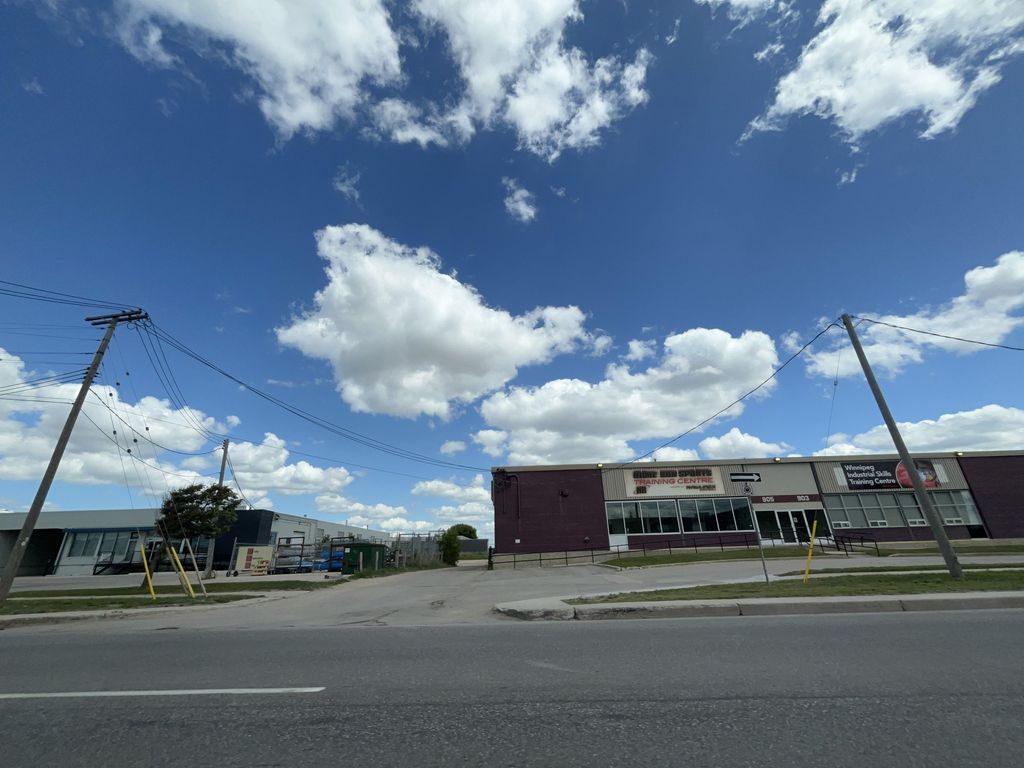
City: winnipeg